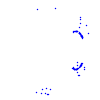
Particle: proton